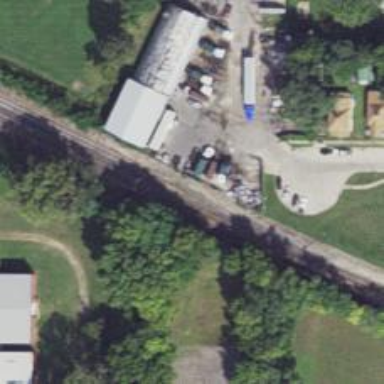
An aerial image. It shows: Railway siding for service.